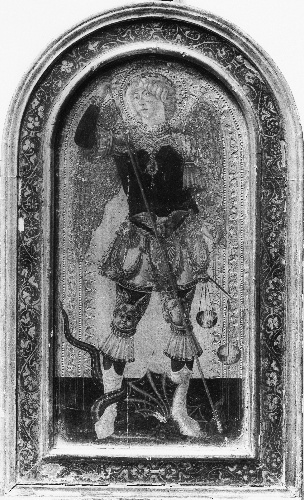
Title: Saint Michael
Artist: Neroccio de' Landi
Artist bio: Italian, before 1907
Object type: Painting
Classification: Paintings
Medium: Oil on wood
Dimensions: Arched top, 19 3/8 x 11 1/2 in. (49.2 x 29.2 cm)
Department: European Paintings
Credit line: Rogers Fund, 1907
Accession year: 1907
Repository: Metropolitan Museum of Art, New York, NY
Tags: Men|Saint Michael|Dragons|Scales